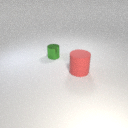
large red rubber cylinder to the right of small green metal cylinder